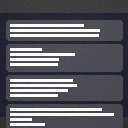
Screen state: on